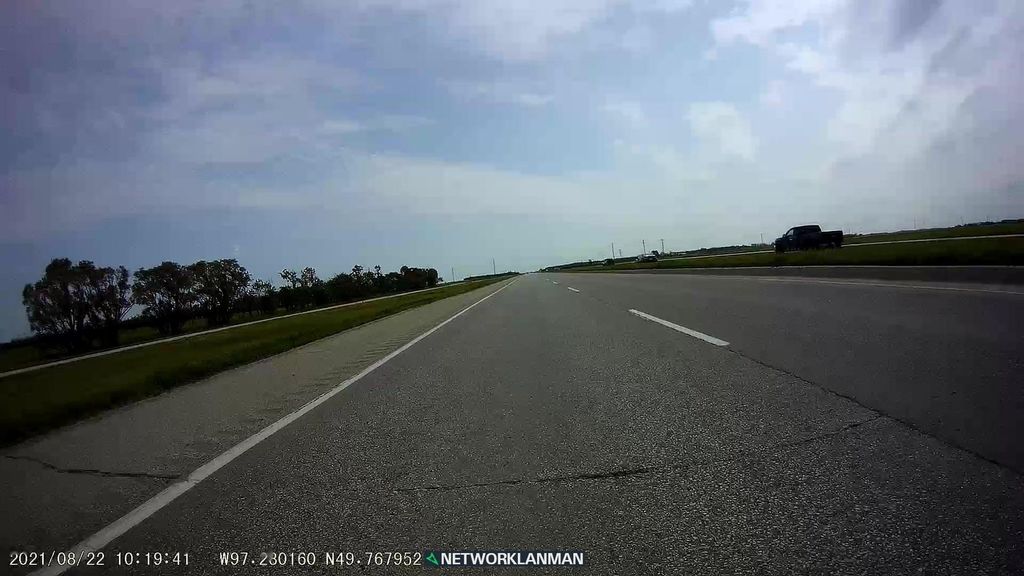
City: winnipeg